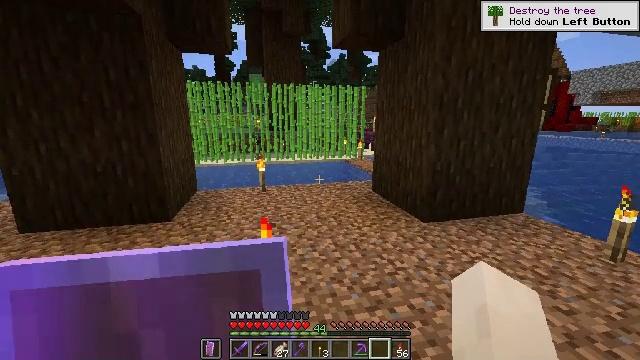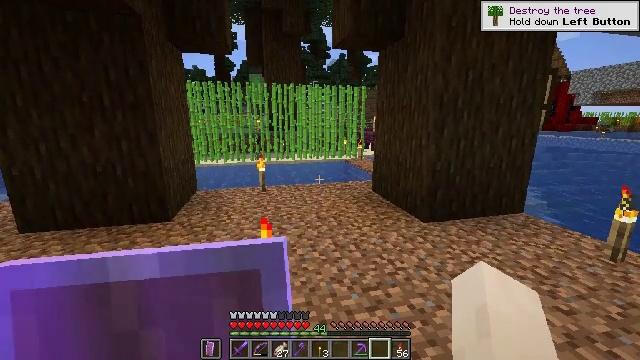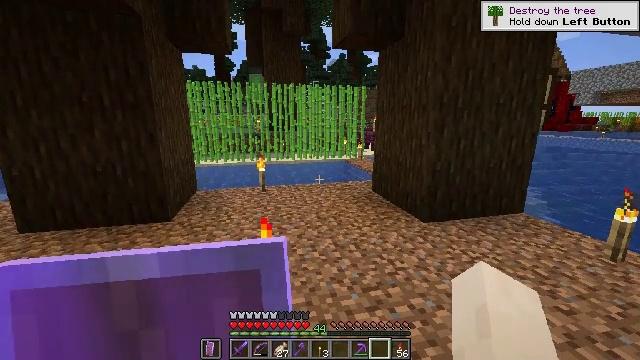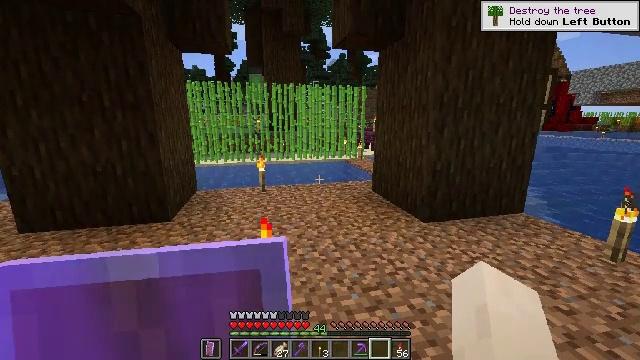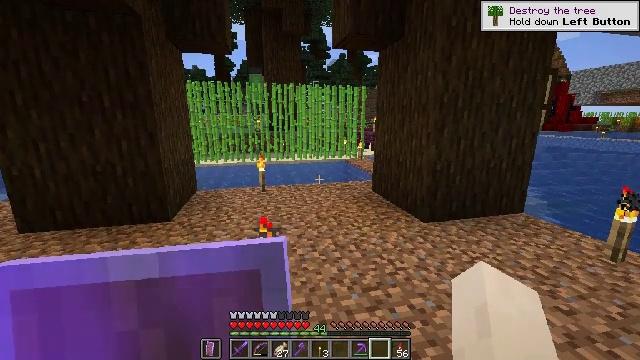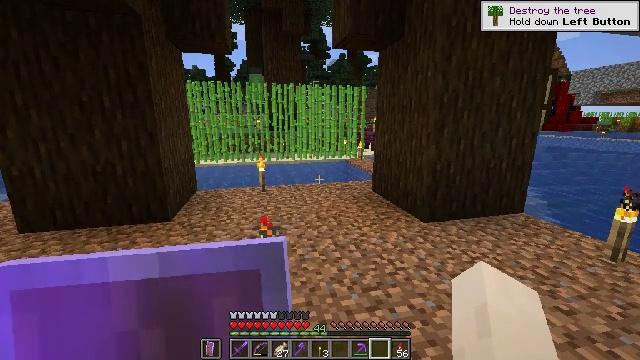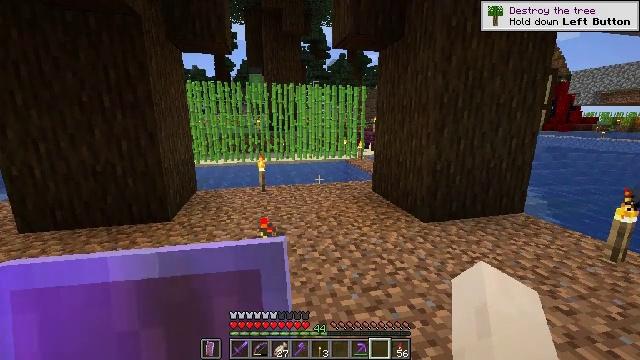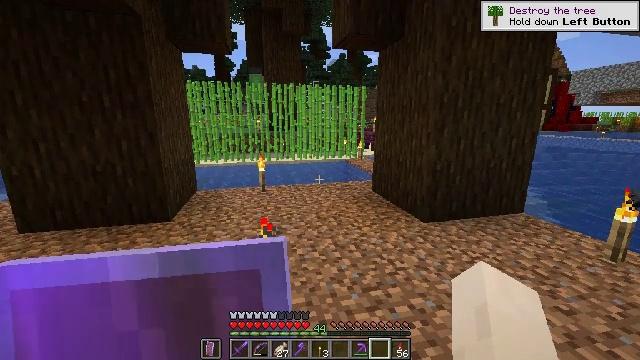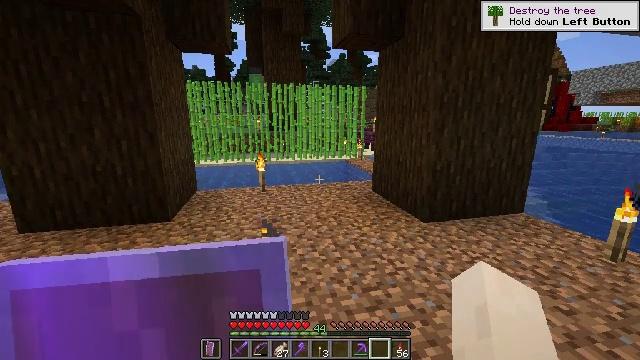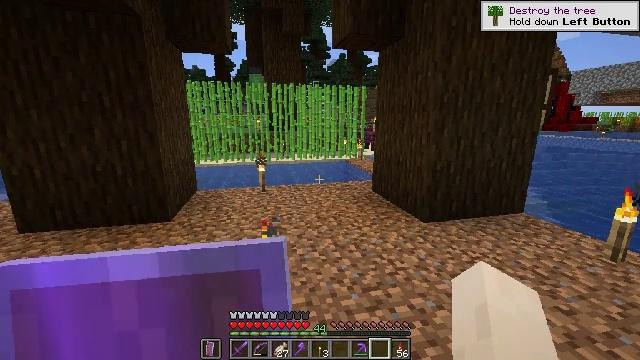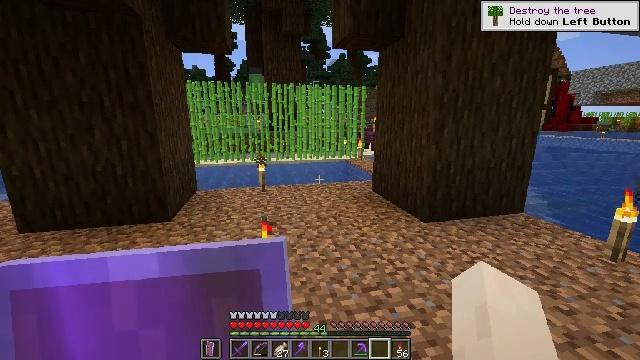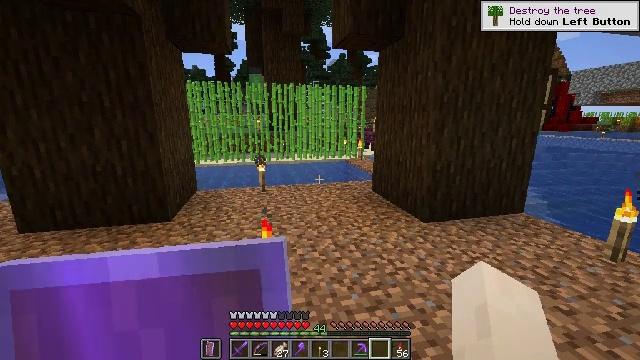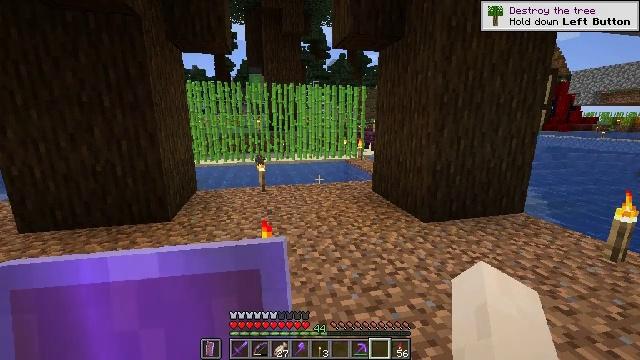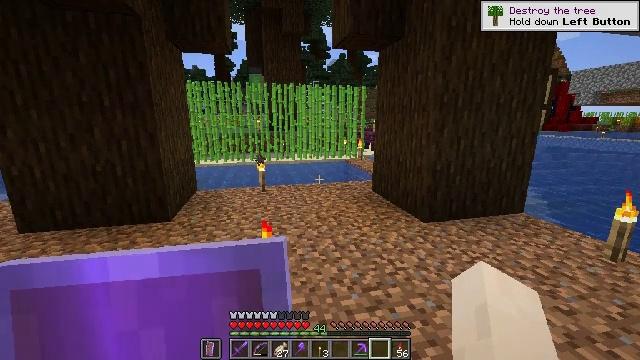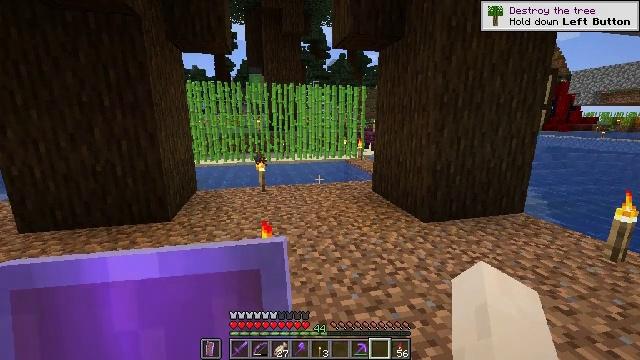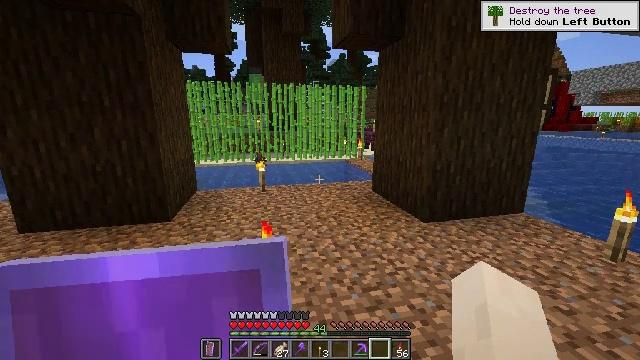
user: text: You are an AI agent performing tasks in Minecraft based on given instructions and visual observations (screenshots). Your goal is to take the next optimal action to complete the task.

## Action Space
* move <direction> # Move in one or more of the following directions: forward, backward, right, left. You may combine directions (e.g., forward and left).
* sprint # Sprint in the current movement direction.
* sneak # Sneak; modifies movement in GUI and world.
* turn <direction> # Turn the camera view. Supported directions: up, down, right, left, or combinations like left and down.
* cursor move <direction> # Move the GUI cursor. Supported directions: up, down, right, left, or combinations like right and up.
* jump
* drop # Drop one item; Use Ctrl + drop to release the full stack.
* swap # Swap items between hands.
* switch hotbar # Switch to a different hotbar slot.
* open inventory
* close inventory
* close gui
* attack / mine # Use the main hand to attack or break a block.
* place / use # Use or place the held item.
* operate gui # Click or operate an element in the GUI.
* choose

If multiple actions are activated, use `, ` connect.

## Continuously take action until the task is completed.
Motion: motion action
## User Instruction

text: Mine the bone block found in fossils.
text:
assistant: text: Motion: no_op
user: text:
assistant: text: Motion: no_op
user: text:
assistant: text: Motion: no_op
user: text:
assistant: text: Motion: no_op
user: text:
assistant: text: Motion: no_op
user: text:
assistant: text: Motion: no_op
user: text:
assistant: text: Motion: no_op
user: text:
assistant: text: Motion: no_op
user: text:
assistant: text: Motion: no_op
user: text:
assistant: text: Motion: no_op
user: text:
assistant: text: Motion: no_op
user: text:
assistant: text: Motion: no_op
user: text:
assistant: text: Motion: no_op
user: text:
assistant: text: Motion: no_op
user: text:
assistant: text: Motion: no_op
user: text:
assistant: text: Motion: no_op
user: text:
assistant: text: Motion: no_op
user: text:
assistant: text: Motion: no_op
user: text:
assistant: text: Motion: no_op
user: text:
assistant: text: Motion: no_op
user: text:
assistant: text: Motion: no_op
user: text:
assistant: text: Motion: no_op
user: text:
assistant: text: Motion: no_op
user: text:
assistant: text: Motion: no_op
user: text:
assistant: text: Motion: no_op
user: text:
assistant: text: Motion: no_op
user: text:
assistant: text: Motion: no_op
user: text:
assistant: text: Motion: no_op
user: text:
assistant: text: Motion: no_op
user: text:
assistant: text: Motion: no_op